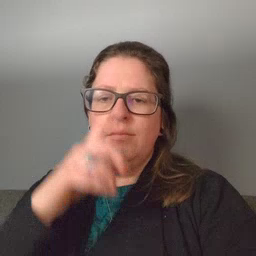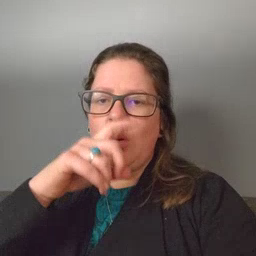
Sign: doll